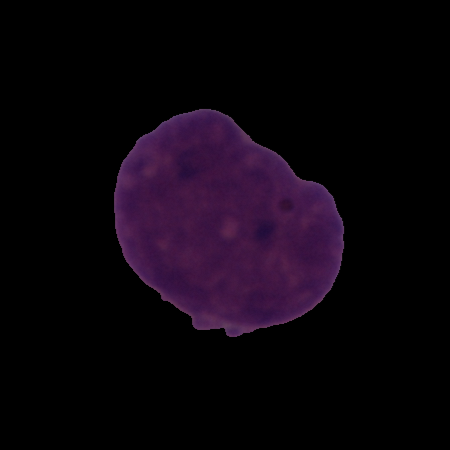
Label: cancer